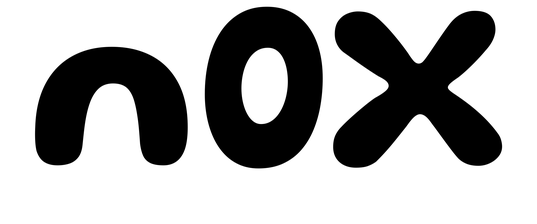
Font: Gluten_SemiBold